高三 · 代数
21. 设函数 $f(x)=x^{3}-6 x+5, x \in \mathbf{R}$.

(I) 求 $f(x)$ 的单调区间和极值;

(II) 若关于 $x$ 的方程 $f(x)=a$ 有 3 个不同实根, 求实数 $a$ 的取值范围.
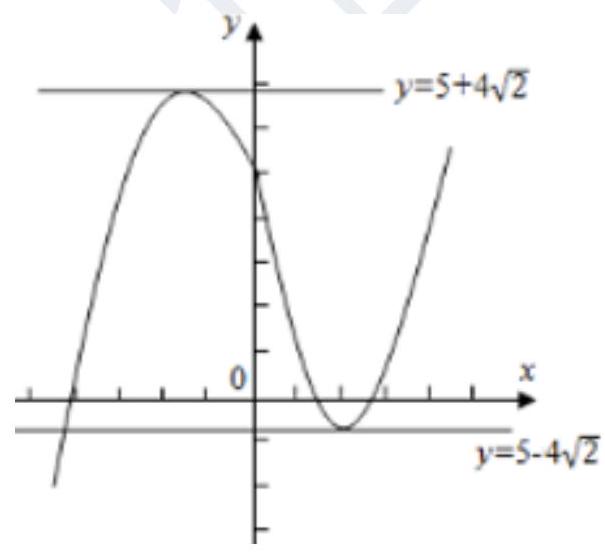
答案: ：（1）见解析；（2） $5-4 \sqrt{2}<a<5+4 \sqrt{2}$

解析：(1) $f^{\prime}(x)=3\left(x^{2}-2\right)$, 令 $f^{\prime}(x)=0$, 得 $x_{1}=-\sqrt{2}, x_{2}=\sqrt{2}$,

$\therefore x<-\sqrt{2}$ 或 $x>\sqrt{2}$ 时, $f^{\prime}(x)>0$; 当 $-\sqrt{2}<x<\sqrt{2}$ 时, $f^{\prime}(x)<0$,

$f(x)$ 的单调递增区间 $(-\infty,-\sqrt{2})$ 和 $(\sqrt{2},+\infty)$, 单调递减区间 $(-\sqrt{2}, \sqrt{2})$,

当 $x=-\sqrt{2}$ 时, $f(x)$ 有极大值 $5+4 \sqrt{2}$;

当 $x=\sqrt{2}$ 时, $f(x)$ 有极小值 $5-4 \sqrt{2}$.

(2) 由 (1) 可知 $y=f(x)$ 的图象的大致形状及走向如图所示,
$\therefore$ 当 $5-4 \sqrt{2}<a<5+4 \sqrt{2}$ 时, 直线 $y=a$ 与 $y=f(x)$ 的图象有三个不同交点,

即当 $5-4 \sqrt{2}<a<5+4 \sqrt{2}$ 时方程 $f(x)=a$ 有三解.